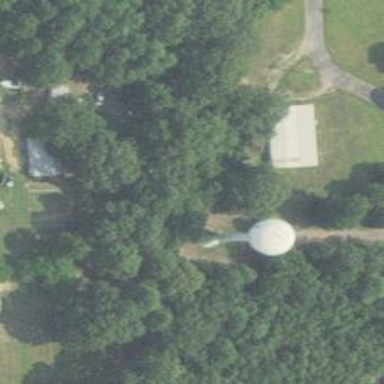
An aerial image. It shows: Water tower that is man-made.